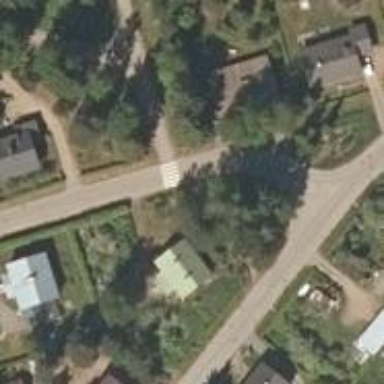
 where pedestrians and cyclists share the path."